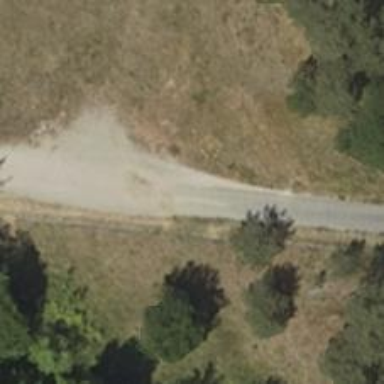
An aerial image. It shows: Gravel track suitable for forestry vehicles with tracktype of grade2.